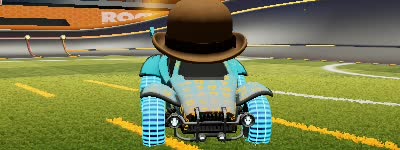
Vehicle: octane